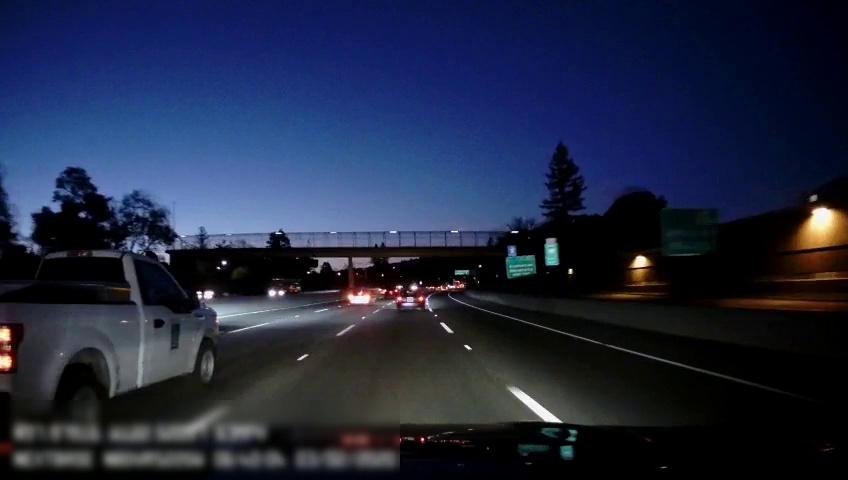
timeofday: Night
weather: Other
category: Drivable Space
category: Vehicles | Car
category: Vehicles | SUV
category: Vehicles | Car
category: Vehicles | Truck
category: Vehicles | Car
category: Vehicles | Truck
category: Lanes | Alternate Lane
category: Lanes | Alternate Lane
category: Lanes | Current Lane
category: Lanes | Current Lane
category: Lanes | Alternate Lane
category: Traffic | Signs
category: Traffic | Signs
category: Traffic | Signs
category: Traffic | Signs
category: Traffic | Signs